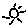
Label: sun